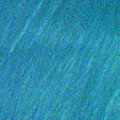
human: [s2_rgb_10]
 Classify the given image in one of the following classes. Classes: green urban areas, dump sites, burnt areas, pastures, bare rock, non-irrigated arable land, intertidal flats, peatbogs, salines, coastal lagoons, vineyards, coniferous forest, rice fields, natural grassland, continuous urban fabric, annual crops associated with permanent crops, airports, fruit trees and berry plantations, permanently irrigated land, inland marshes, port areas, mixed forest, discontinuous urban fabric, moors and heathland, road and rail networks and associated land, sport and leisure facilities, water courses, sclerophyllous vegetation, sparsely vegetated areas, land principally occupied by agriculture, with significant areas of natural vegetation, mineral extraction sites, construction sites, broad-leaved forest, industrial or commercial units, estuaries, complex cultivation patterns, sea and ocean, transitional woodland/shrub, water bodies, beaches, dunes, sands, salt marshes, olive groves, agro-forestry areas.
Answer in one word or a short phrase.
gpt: sea and ocean